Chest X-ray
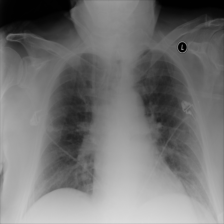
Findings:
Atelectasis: negative
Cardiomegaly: negative
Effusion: negative
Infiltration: positive
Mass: negative
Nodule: negative
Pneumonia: negative
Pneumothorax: negative
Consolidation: negative
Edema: negative
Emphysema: negative
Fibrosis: negative
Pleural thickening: negative
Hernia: negative